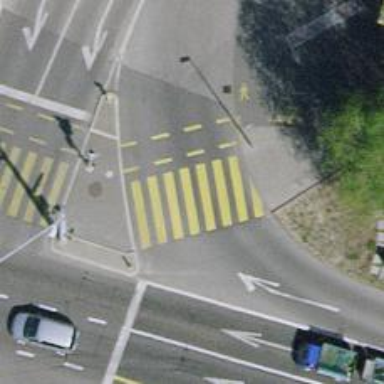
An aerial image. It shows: Road crossing with traffic signals.